Question: I am creating a report in SSRS. I have a table showing the date and time the report was generated, it's a single column table with one expression =Now() and is not linked to any datasets.
The trouble I am having is that it returns 77 rows all with the exact same date. My main dataset returns 77 rows in a different table but that table is not linked to this one in any way.
How can I stop it from returning so many rows? The reason I'm using a table and not a text box is because I want it to have the same look and feel as other data presented in my report i.e. Header Row and Data Presented underneath. There are a few tables that use the same approach and all of them are returning duplicate rows. As you can see from the image below, I just need the first row from each table.

EDIT: Looks like SSRS automatically references a dataset when I insert a new table. When I change the table properties dataset to none it returns an error. Is there a way around this? I don't want data from any dataset, just want to use an simple expression =now()
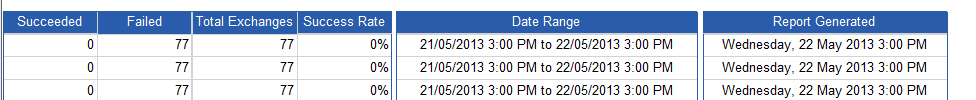
Answer: As you've seen, a Tablix requires a DataSet, and when you only have one DataSet in a report it will link to this DataSet automatically in some circumstances.
You've mentioned you don't want to use Textboxes, but this does seem like the easiest option.
If you're set on using a Tablix for ease of formatting, to prevent any repeating rows just delete the Details group that gets set up by default when you create a Table through the designer:

This leaves a table with one header row only - you can add more header rows as required:

The result is a table that will only display the header rows once, i.e. no repeating rows.
You can add Summary data or individual fields from the DataSet to these header rows; if no aggregation is specified it will just take the first row by default.